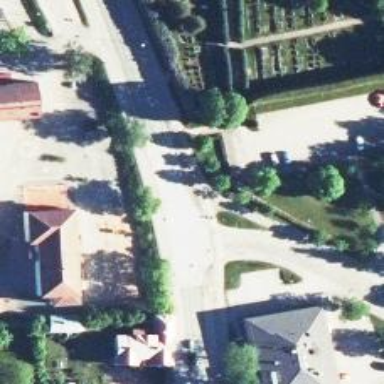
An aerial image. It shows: Cycleway.